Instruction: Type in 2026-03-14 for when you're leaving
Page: home
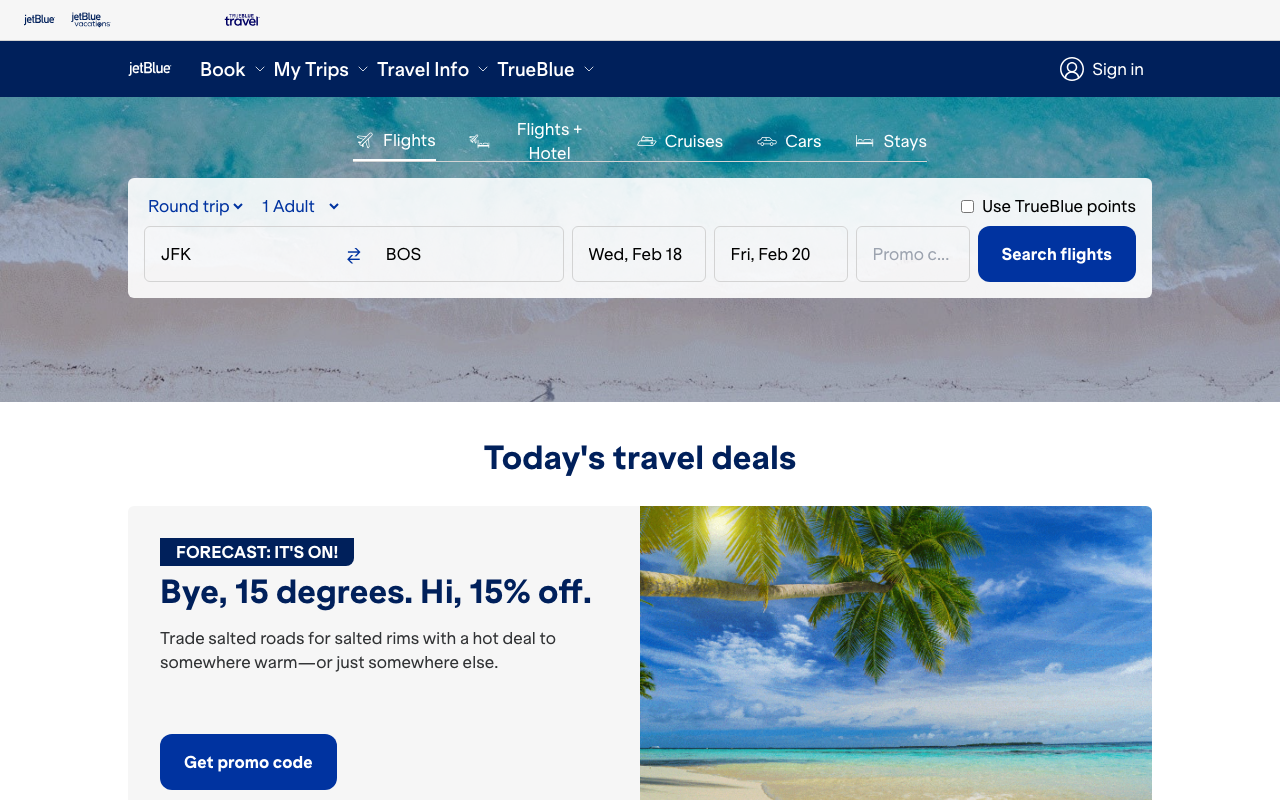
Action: type